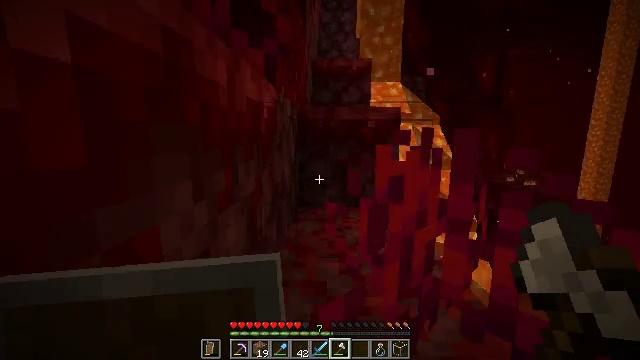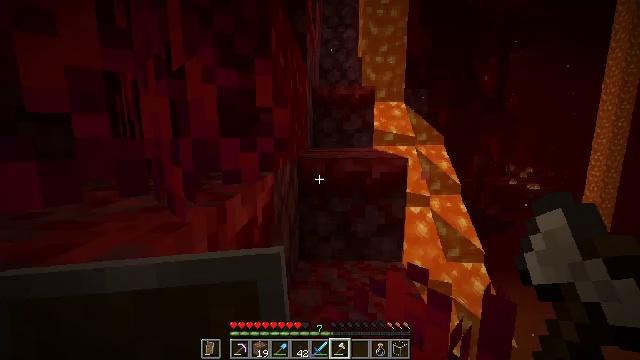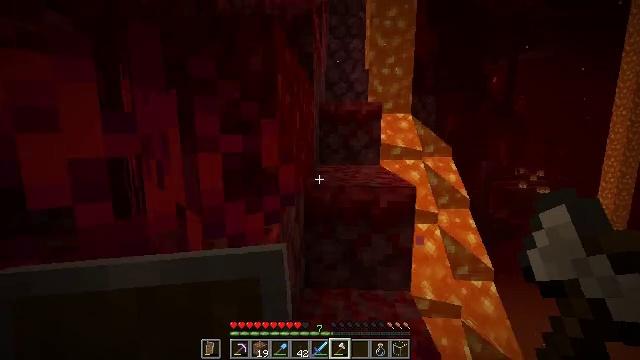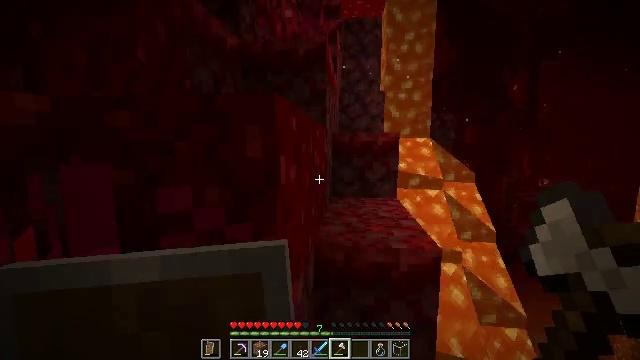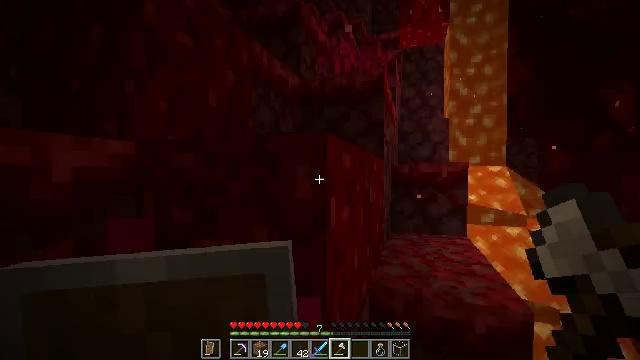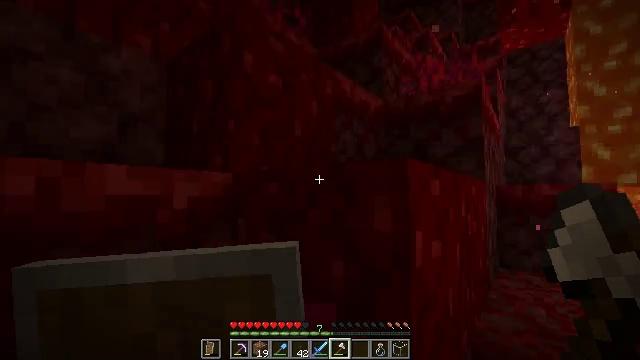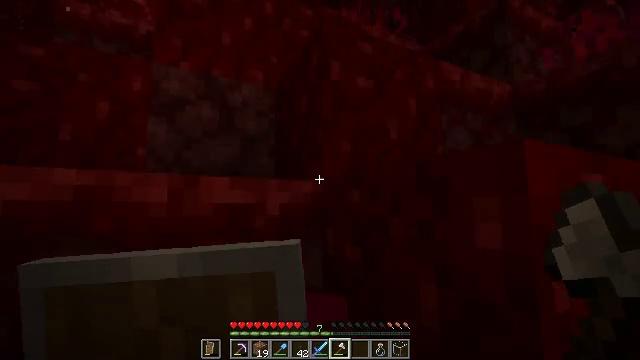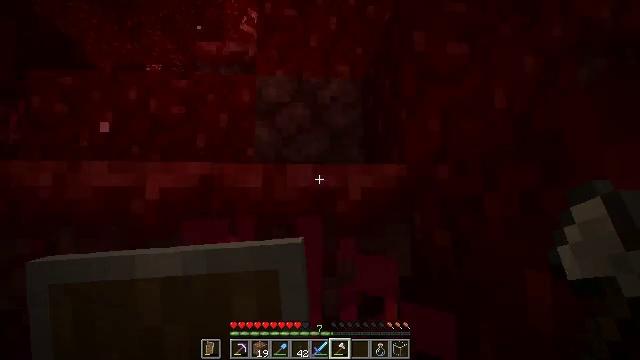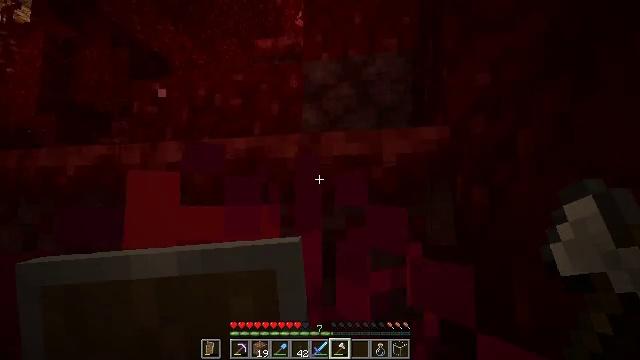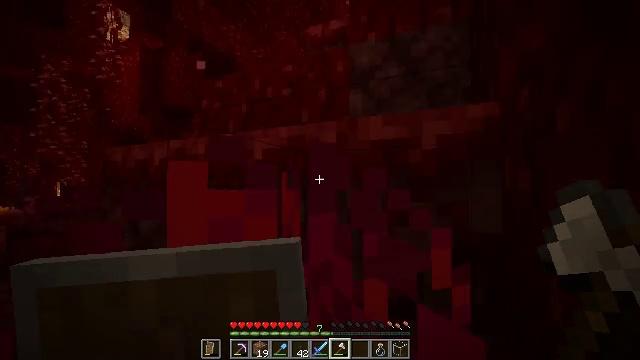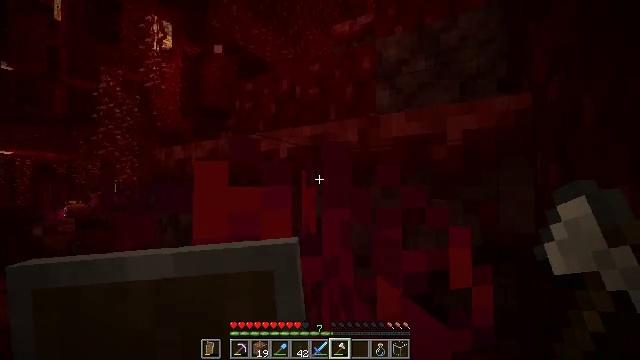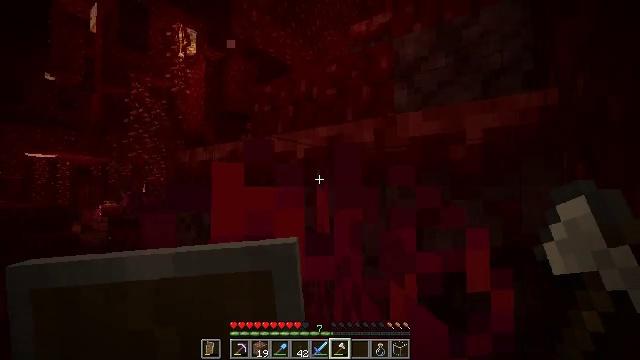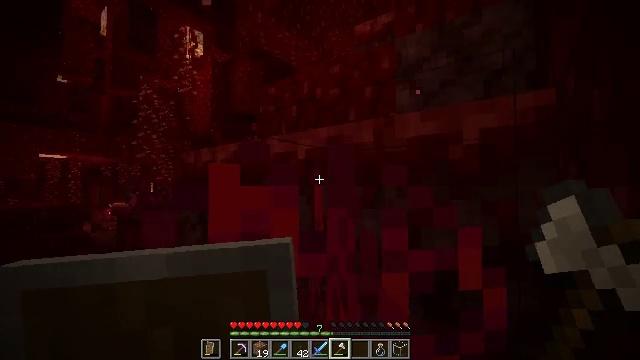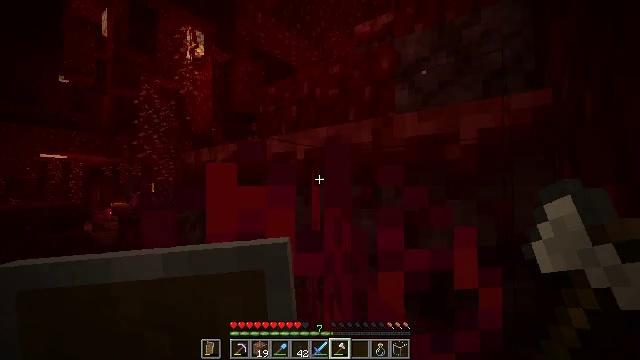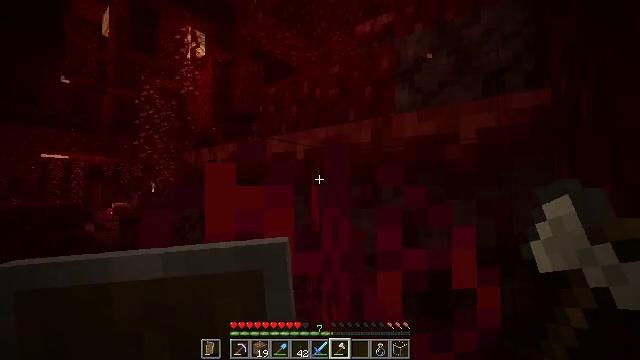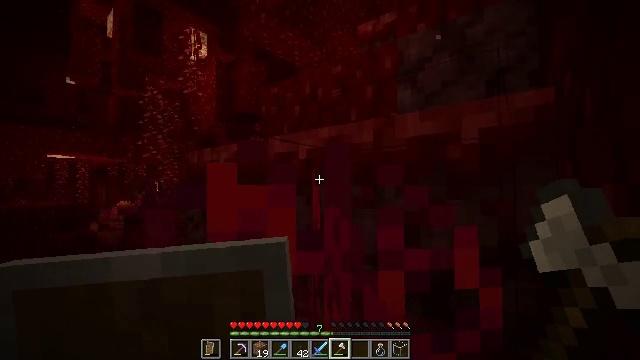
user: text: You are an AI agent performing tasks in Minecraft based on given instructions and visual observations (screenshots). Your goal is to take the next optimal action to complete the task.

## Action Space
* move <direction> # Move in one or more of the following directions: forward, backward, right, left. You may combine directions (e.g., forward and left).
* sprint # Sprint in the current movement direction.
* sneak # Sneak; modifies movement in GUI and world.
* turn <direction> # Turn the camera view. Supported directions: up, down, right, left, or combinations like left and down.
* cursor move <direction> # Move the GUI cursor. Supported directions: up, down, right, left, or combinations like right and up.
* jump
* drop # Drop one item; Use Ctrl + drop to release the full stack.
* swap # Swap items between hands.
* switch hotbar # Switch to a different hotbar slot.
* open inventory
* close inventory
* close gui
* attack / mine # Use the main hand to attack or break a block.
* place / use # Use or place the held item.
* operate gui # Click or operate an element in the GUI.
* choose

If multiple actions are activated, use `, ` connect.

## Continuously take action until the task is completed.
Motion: motion action
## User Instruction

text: Gather crimson stem from a crimson forest.
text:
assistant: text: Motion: move forward, jump
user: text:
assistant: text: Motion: move forward, turn left, jump
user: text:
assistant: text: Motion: move forward, turn left and up, jump
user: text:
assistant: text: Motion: move forward, turn left and up, jump
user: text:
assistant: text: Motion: turn left and up
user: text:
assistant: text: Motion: turn left and up
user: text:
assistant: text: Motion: turn left
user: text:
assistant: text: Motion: turn left and down
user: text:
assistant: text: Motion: turn left and down
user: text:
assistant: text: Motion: turn left
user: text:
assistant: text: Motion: turn left
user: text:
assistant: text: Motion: turn left
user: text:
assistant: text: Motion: no_op
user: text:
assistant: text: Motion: no_op
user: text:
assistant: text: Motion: no_op
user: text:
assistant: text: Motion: no_op
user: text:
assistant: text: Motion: no_op
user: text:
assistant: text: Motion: no_op
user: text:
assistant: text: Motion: no_op
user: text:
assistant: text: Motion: no_op
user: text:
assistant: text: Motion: no_op
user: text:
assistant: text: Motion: no_op
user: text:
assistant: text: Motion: move forward, turn down
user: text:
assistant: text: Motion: move forward, turn down, jump
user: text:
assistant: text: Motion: move forward, jump
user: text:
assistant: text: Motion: move forward, jump
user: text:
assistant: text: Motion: move forward, jump
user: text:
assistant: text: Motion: move forward, jump
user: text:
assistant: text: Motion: move forward
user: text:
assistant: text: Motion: move forward